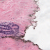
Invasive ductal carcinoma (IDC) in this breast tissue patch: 0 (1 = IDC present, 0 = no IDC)